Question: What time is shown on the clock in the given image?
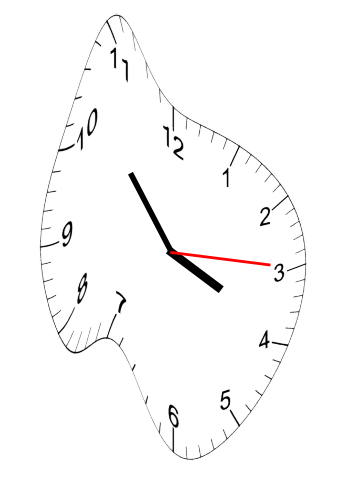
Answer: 03:53:15